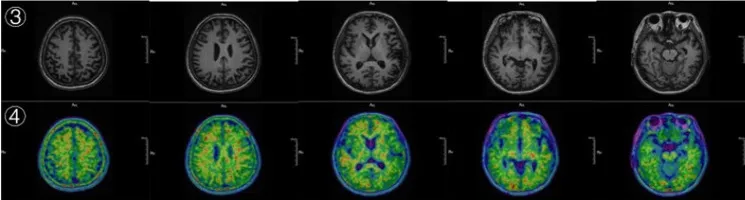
(B) (3) The 3D T1 MRI. (4) The image 18F-AV45 PET fused with MRI. (4) Showed significant cortical Abeta deposition.
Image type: radiology (mri)